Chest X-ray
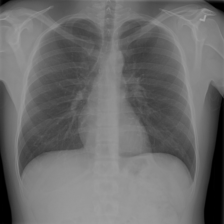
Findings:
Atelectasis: negative
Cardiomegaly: negative
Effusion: negative
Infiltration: positive
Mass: negative
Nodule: negative
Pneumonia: negative
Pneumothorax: negative
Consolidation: negative
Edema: negative
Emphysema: negative
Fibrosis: negative
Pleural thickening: negative
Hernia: negative